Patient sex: M
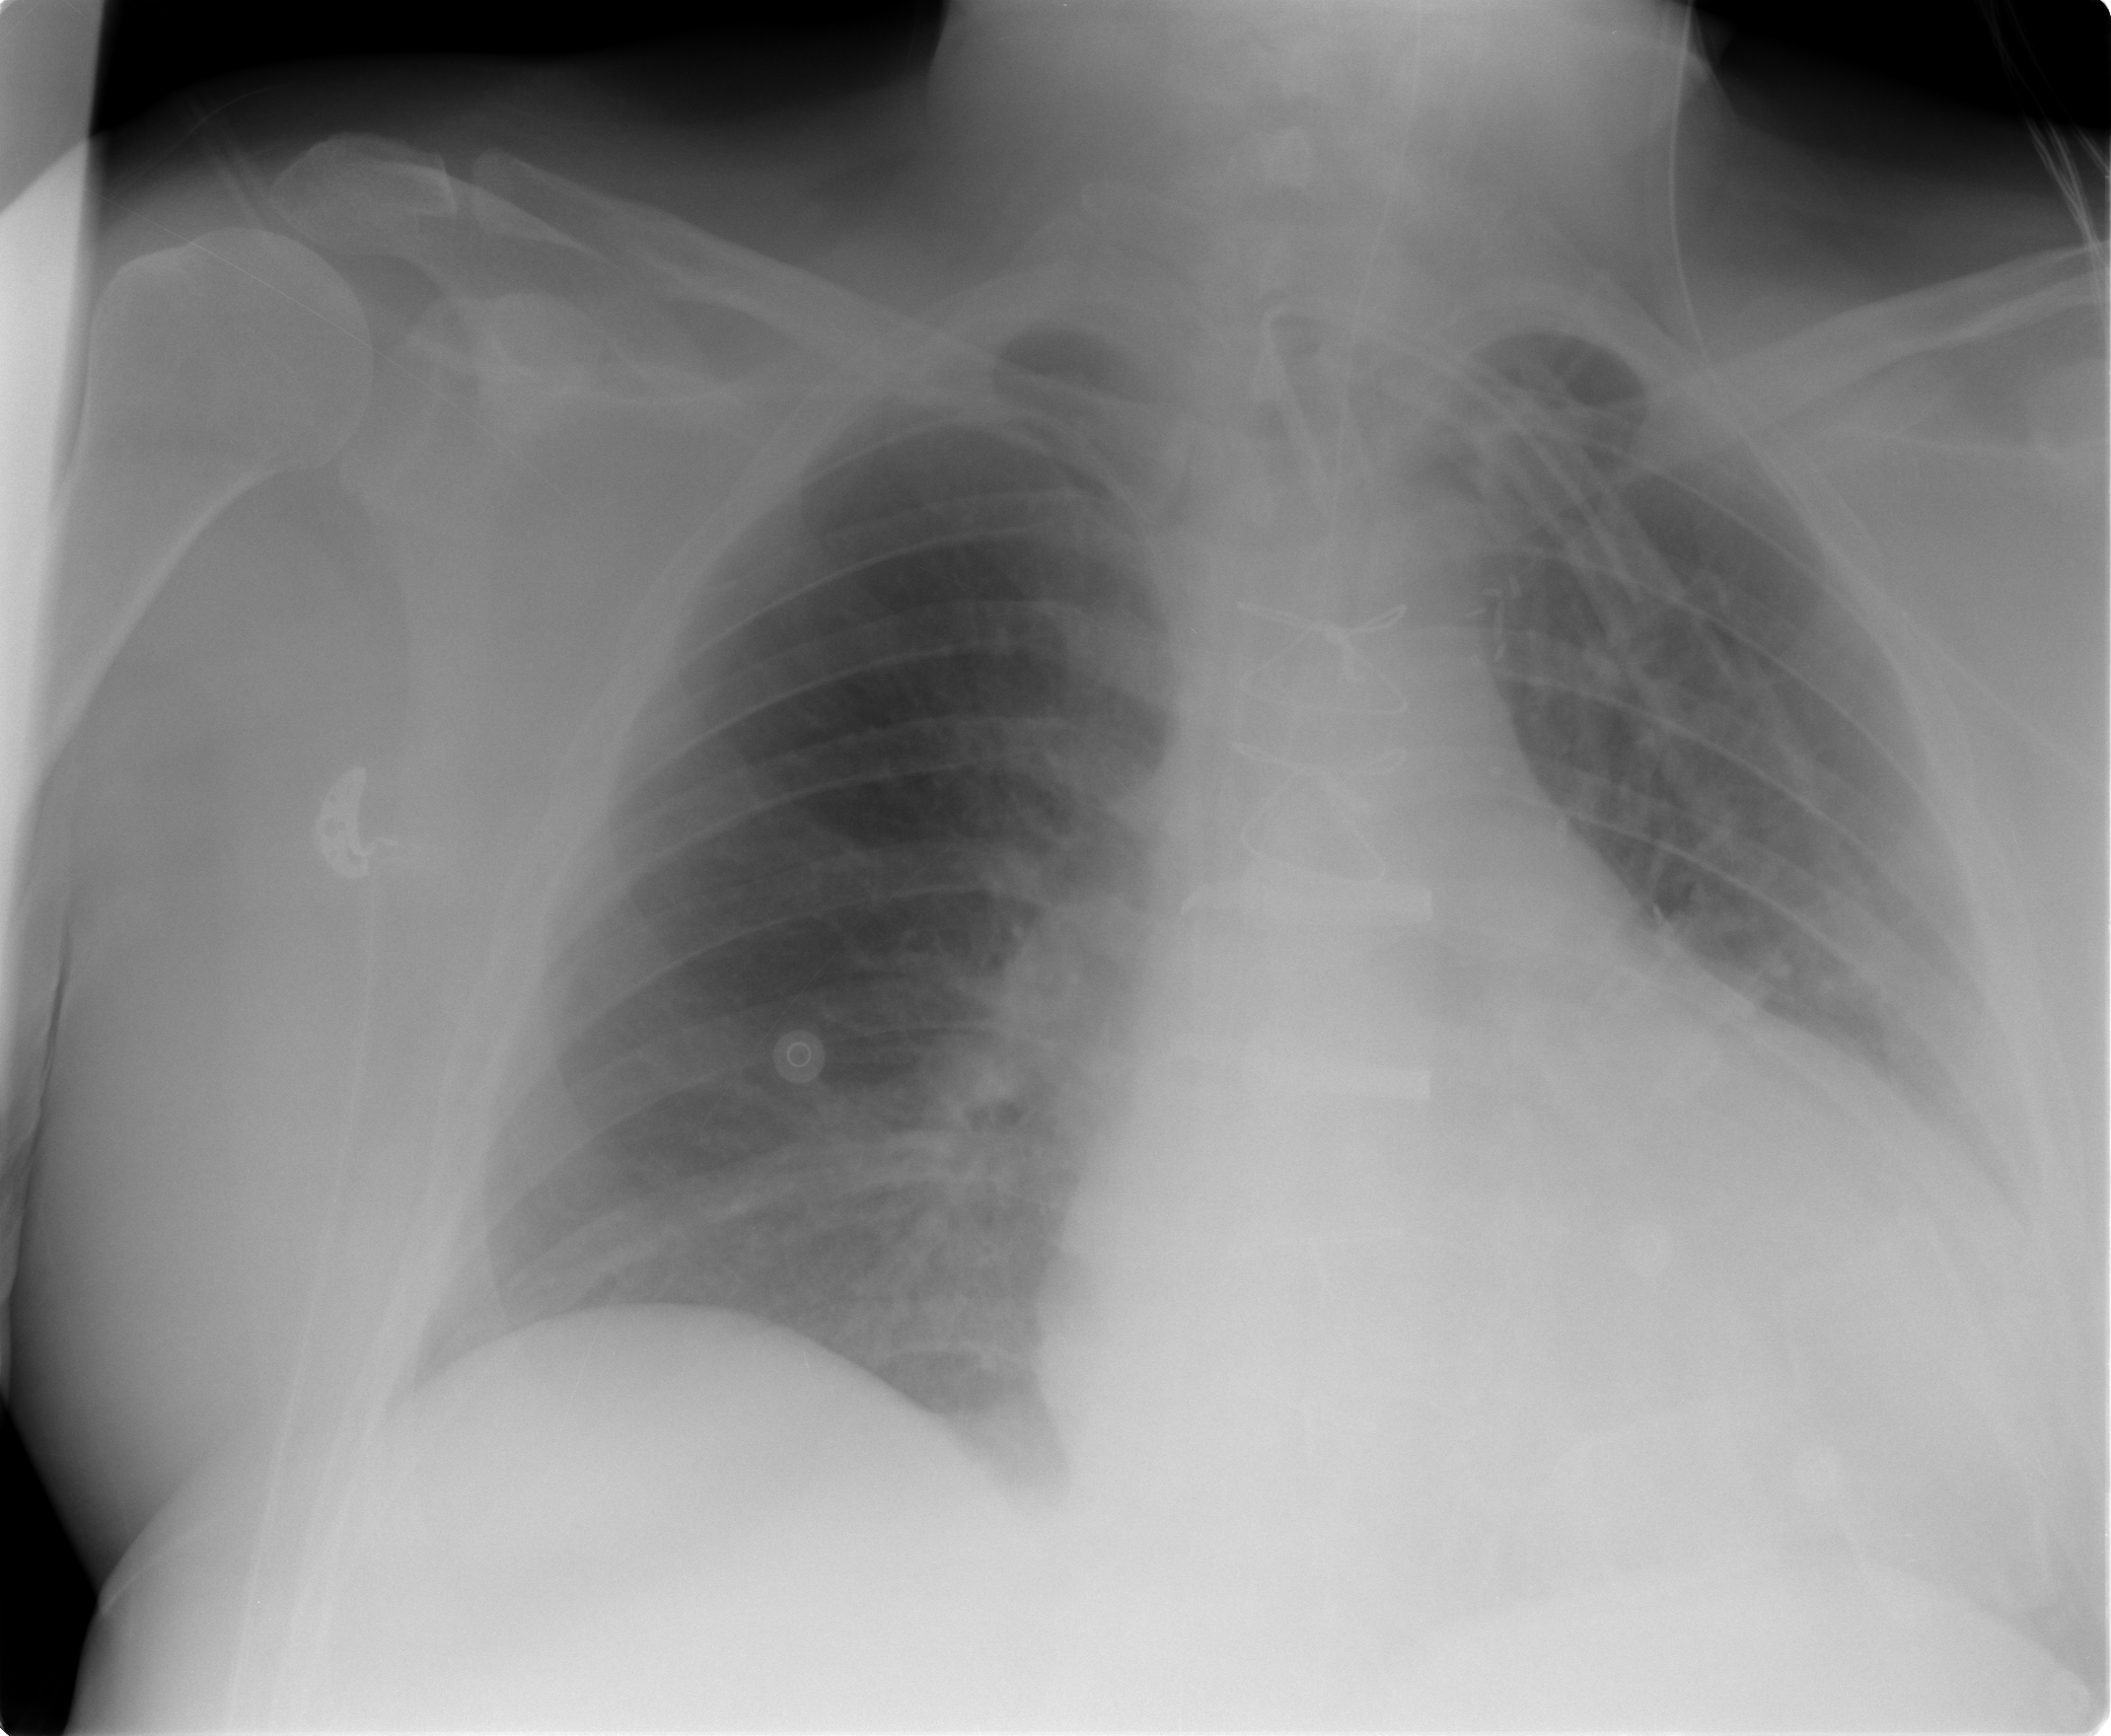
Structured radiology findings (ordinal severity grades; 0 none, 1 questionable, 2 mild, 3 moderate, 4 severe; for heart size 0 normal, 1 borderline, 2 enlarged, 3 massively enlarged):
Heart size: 3
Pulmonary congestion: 1
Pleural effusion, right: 0
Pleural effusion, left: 1
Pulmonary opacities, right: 1
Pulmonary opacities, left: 1
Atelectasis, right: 0
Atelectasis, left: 2